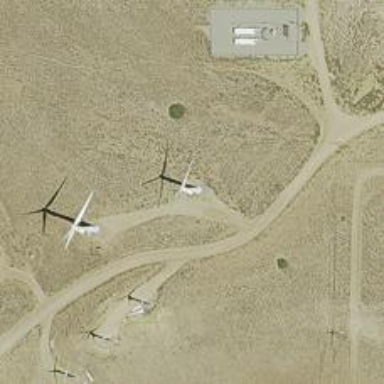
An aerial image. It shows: Wind power generator utilizing wind turbines.